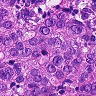
Metastatic tissue present: yes